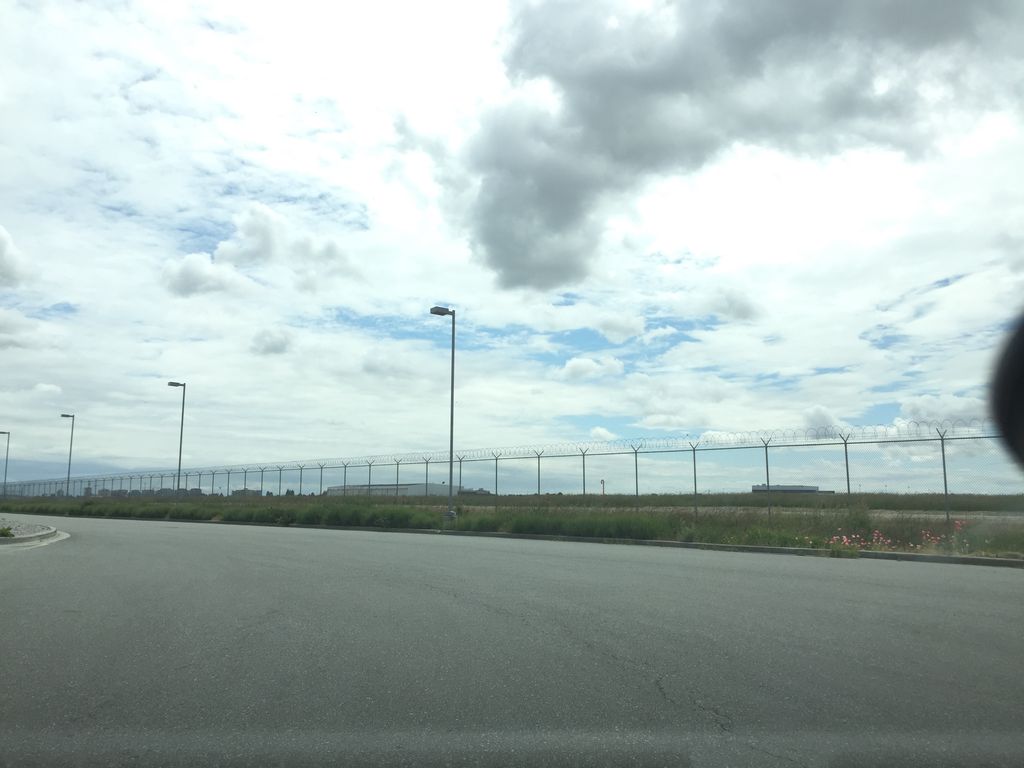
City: vancouver